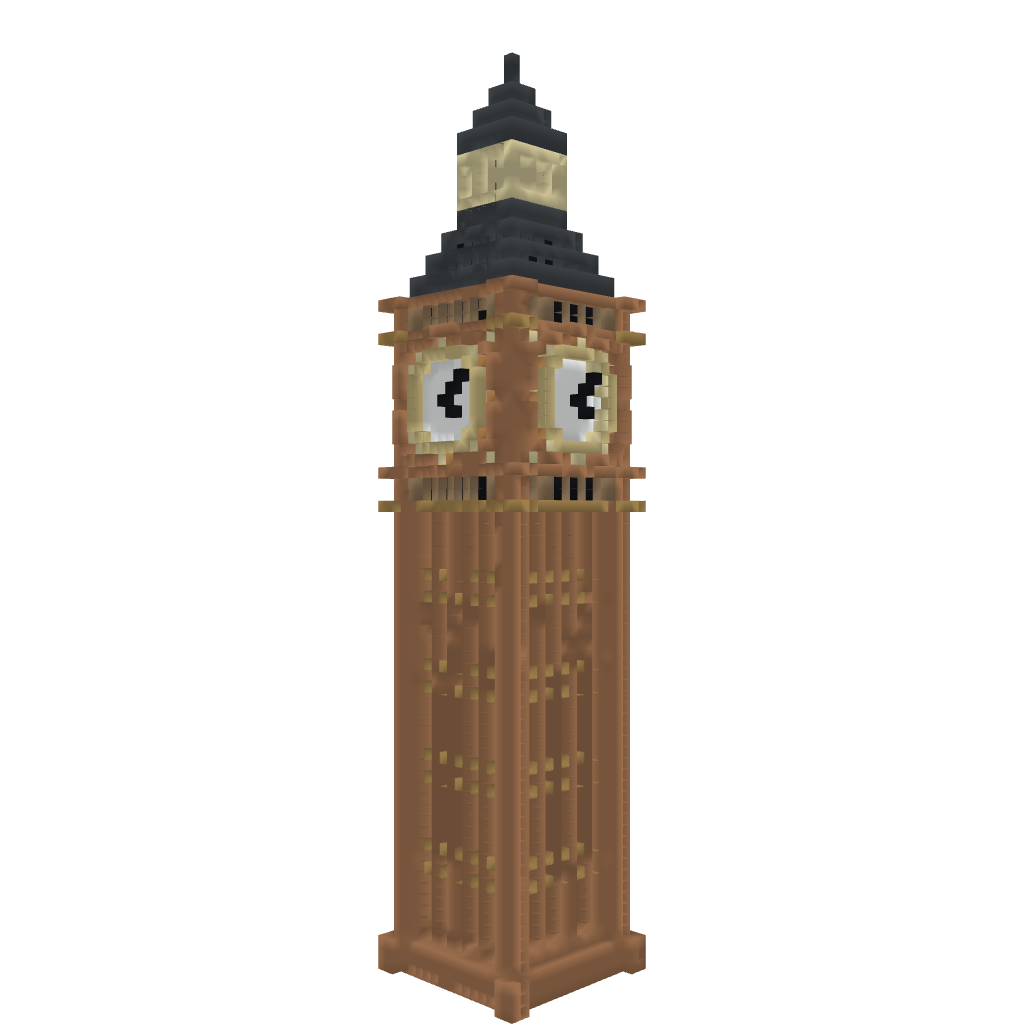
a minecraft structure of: Big Ben tower